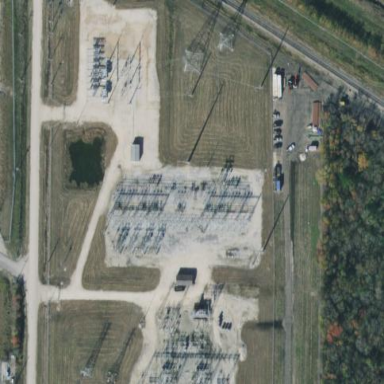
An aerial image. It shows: Outdoor transmission substation.